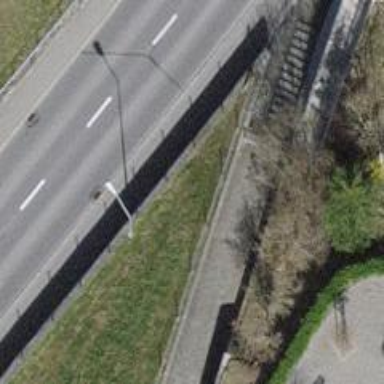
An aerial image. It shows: Cycle barrier.